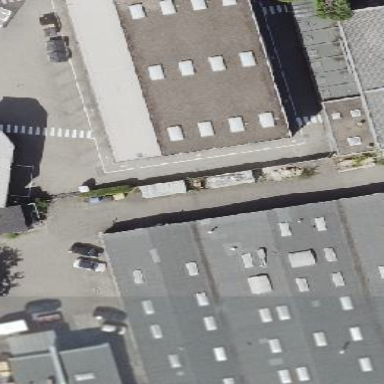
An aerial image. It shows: Commercial building.